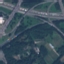
Land use / land cover: Highway